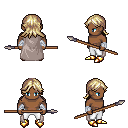
a pixel art fantasy rpg character, male body template, human, dark skin, gray cape, white pants, white blonde loose hair, white cloth bandages, gold boots, spear, four views (front, back, left, right), 2x2 character sprite sheet, small pixel art, hard edges, no anti-aliasing